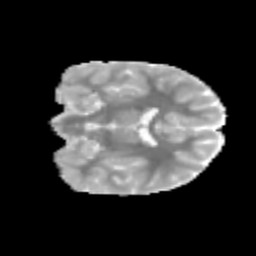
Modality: MD
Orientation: coronal
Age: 9
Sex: female
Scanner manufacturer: siemens
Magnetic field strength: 3 T
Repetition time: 3.8 s
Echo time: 0.07 s